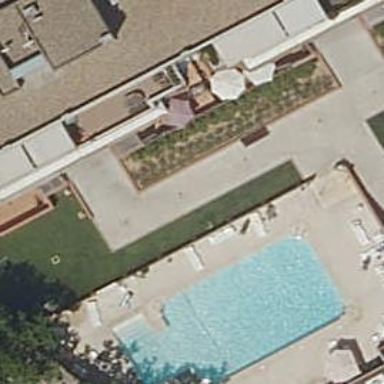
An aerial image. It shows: Swimming pool located in leisure land.